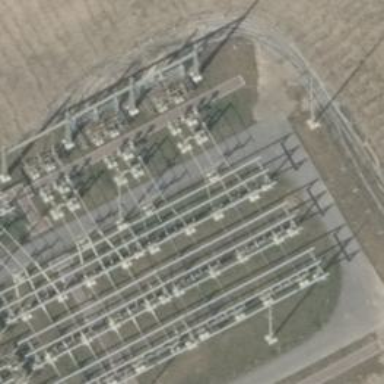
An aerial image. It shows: Power line with 3 cables. It is situated in bay.